Question: I have added dimensions files for each screen size range using SW modifier, and
i did some changes to values
<URL>
then i made a style out of these dimensions, but when i switch to the preview i get the following error without noticing any changes in the layout
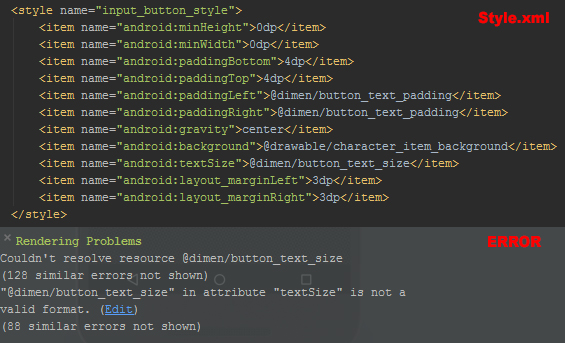
Answer: You need another 'dimens.xml' for those layouts that aren't covered by your 3 files. This will be the default values to fall back upon. It would sit in '/values/' folder just like 'styles.xml'